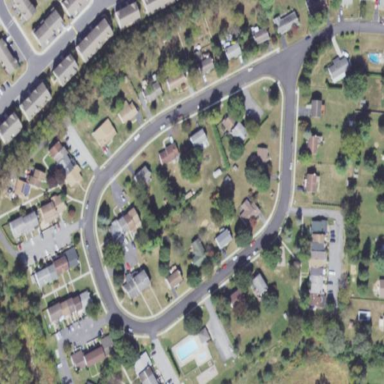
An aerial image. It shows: This residential area consists of single-family homes.